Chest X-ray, AP view. Patient: 9 years old, sex M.
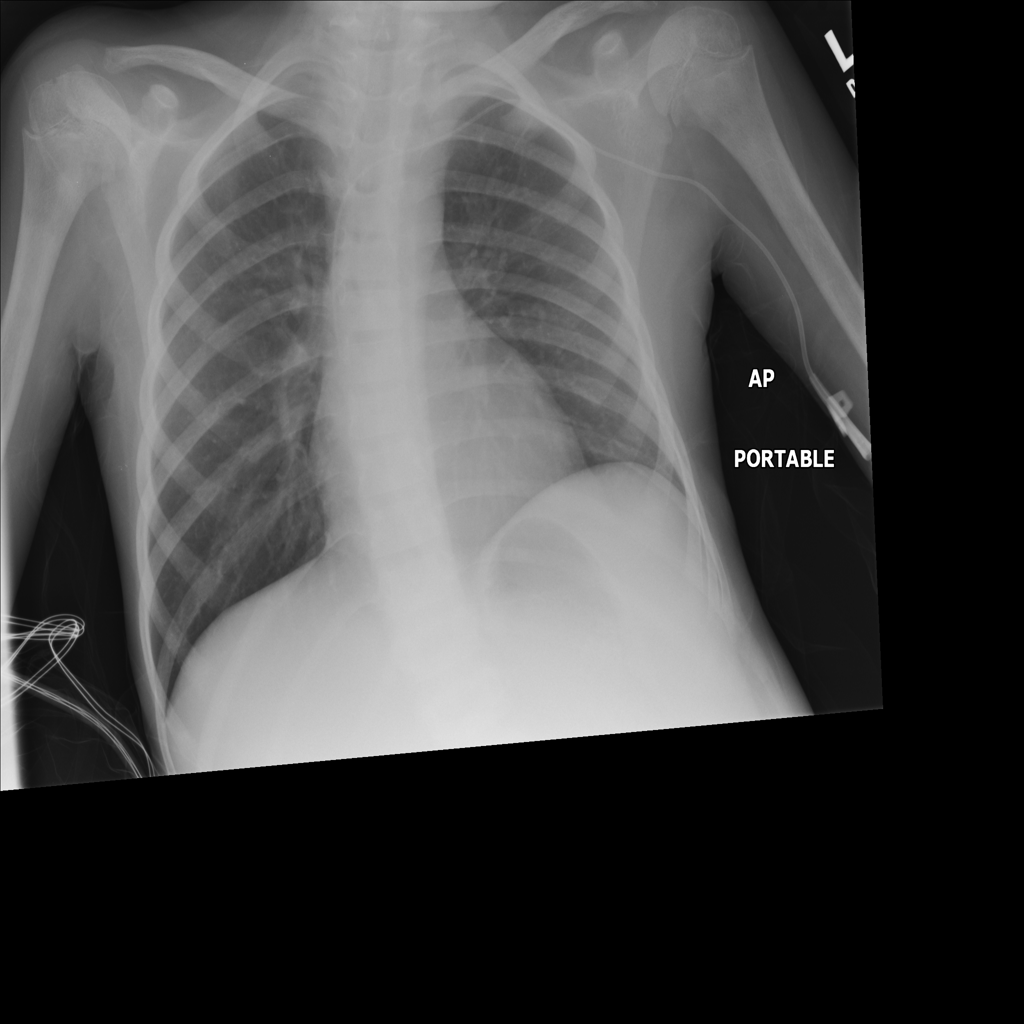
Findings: No Finding